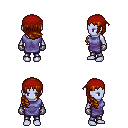
a pixel art fantasy rpg character, female body template, dark elf, purple skin, chain tabard jacket, metal pants, brunette right-swept hairstyle, red bandana, metal gloves, four views (front, back, left, right), 2x2 character sprite sheet, small pixel art, hard edges, no anti-aliasing